Interaction volume radius: 10 \u00c5
Interaction volume height: 10 \u00c5
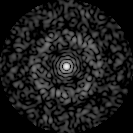
Disorder parameter: 0.8659